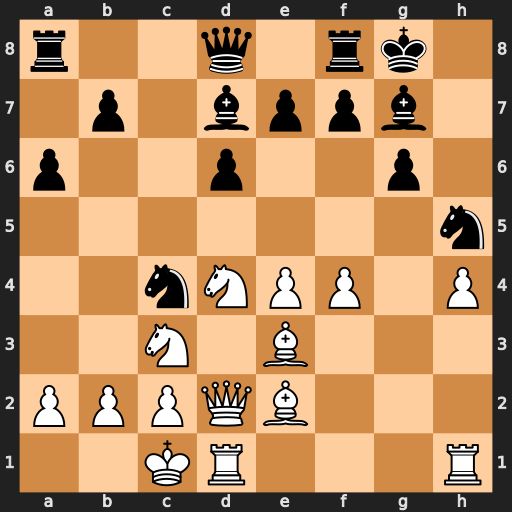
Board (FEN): r2q1rk1/1p1bppb1/p2p2p1/7n/2nNPP1P/2N1B3/PPPQB3/2KR3R
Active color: w
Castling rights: -
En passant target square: -
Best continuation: Bxc4